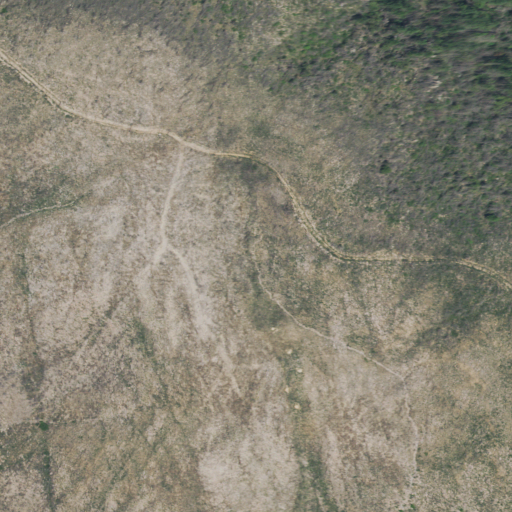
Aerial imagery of mountain in California named Bismark Knob containing shrub and grassland